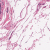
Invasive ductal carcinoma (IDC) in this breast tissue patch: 0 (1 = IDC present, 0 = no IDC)